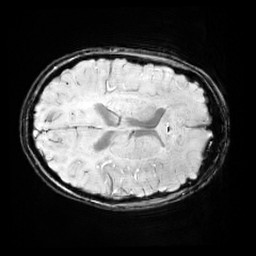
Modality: SWI
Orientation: axial
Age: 13
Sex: female
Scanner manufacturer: siemens
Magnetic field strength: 3 T
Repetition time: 0.027 s
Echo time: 0.02 s